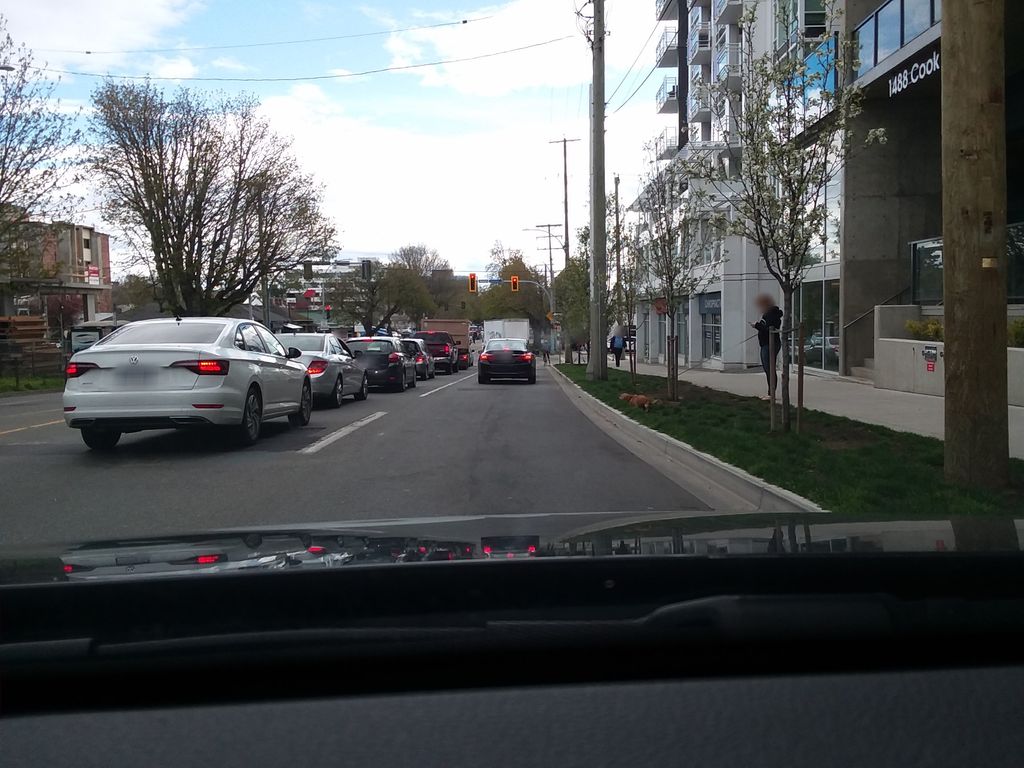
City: victoria